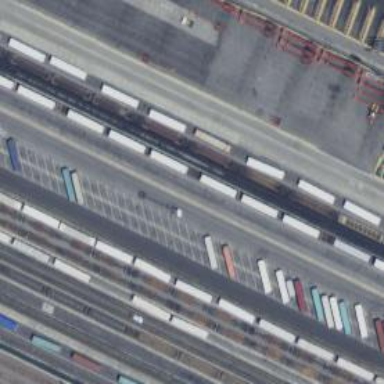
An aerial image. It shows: View of railway yard.